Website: home-depot
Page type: delivery-shipping
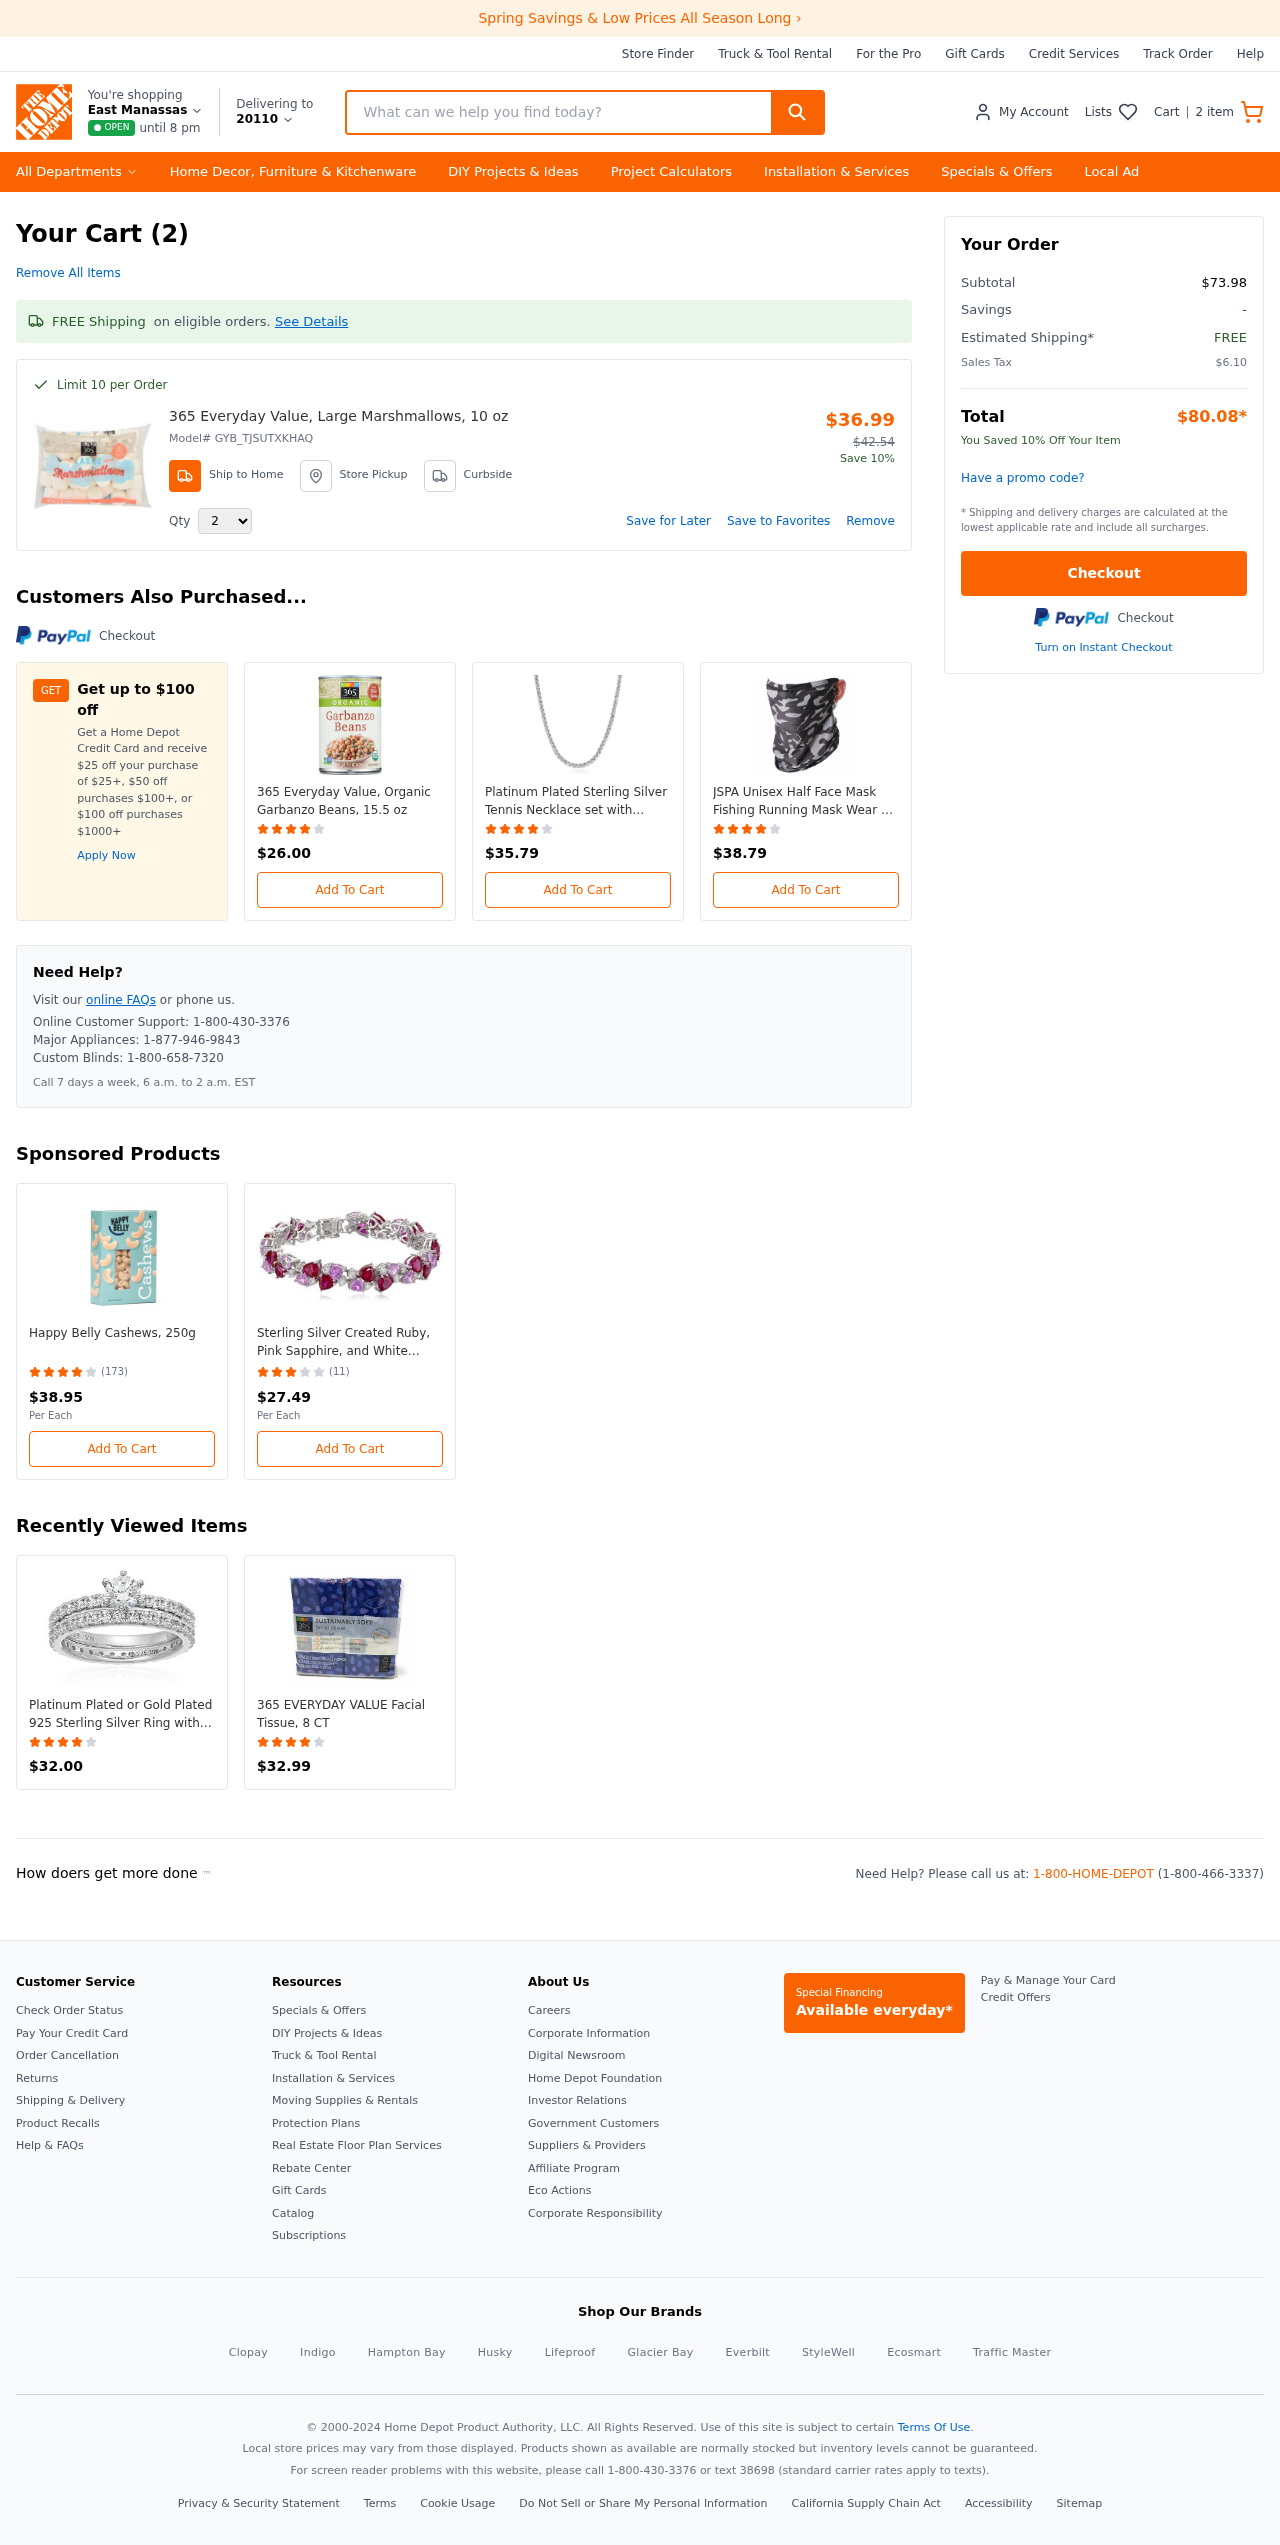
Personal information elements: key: PII_CITY_STATE
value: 20110
Product elements: key: PRODUCT1_NAME
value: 365 Everyday Value, Large Marshmallows, 10 oz
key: PRODUCT1_PRICE
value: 36.99
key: PRODUCT1_QUANTITY
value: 2
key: PRODUCT2_NAME
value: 365 Everyday Value, Organic Garbanzo Beans, 15.5 oz
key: PRODUCT2_PRICE
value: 26
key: PRODUCT2_RATING
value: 4.1
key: PRODUCT3_NAME
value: Platinum Plated Sterling Silver Tennis Necklace set with Round Cut Swarovski Zirconia (4 mm), 17"
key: PRODUCT3_PRICE
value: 35.79
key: PRODUCT3_RATING
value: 4.4
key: PRODUCT4_NAME
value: JSPA Unisex Half Face Mask Fishing Running Mask Wear as Neck Gaiter Outdoors Cycling Solid Face Mask
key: PRODUCT4_PRICE
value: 38.79
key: PRODUCT4_RATING
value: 4.8
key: PRODUCT5_NAME
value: Happy Belly Cashews, 250g
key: PRODUCT5_NUM_RATINGS
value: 173
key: PRODUCT5_PRICE
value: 38.95
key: PRODUCT5_RATING
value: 4.6
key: PRODUCT6_NAME
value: Sterling Silver Created Ruby, Pink Sapphire, and White Sapphire Bracelet, 7.25"
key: PRODUCT6_NUM_RATINGS
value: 11
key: PRODUCT6_PRICE
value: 27.49
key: PRODUCT6_RATING
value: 3.8
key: PRODUCT7_NAME
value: Platinum Plated or Gold Plated 925 Sterling Silver Ring with Swarovski Crystals - Platinum Plated Si
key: PRODUCT7_PRICE
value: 32
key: PRODUCT7_RATING
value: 4.3
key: PRODUCT8_NAME
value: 365 EVERYDAY VALUE Facial Tissue, 8 CT
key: PRODUCT8_PRICE
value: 32.99
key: PRODUCT8_RATING
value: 4.2
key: PRODUCT1_MODEL_ID
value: GYB_TJSUTXKHAQ
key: PRODUCT1_ORIGINAL_PRICE
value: $42.54
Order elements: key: ORDER_NUM_ITEMS
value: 2
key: ORDER_NUM_ITEMS
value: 2 item
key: ORDER_SUBTOTAL
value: $73.98
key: ORDER_TAX
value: $6.10
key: ORDER_TOTAL
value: $80.08
Search elements: key: HEADER_SEARCH
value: What can we help you find today?